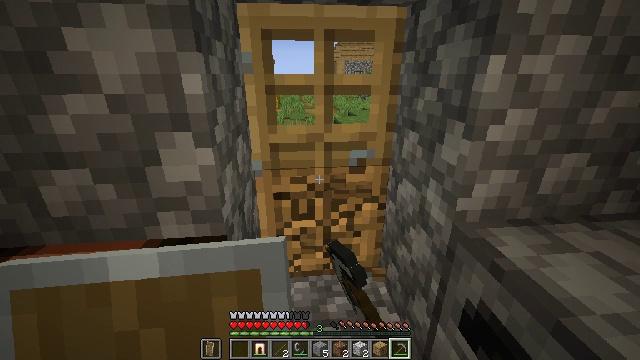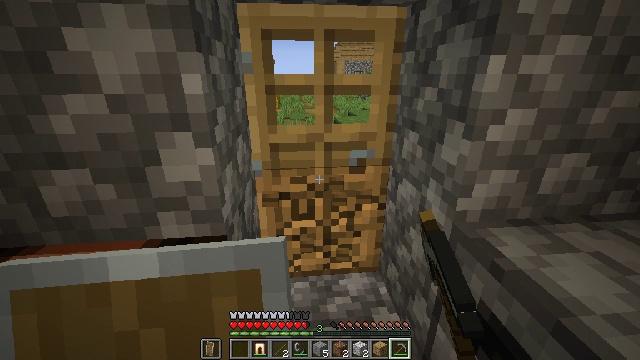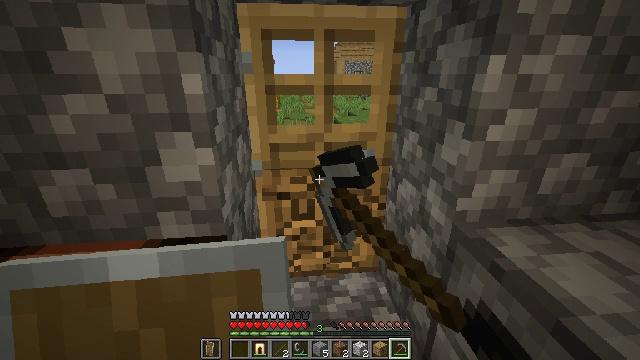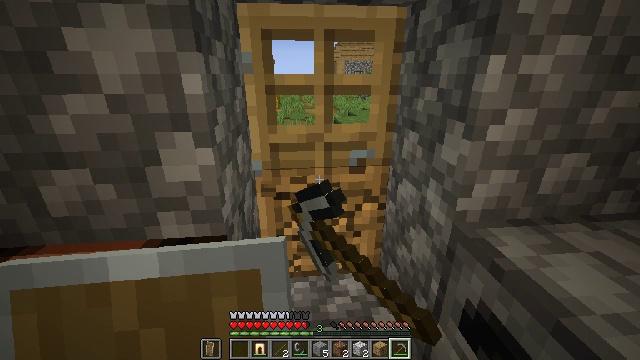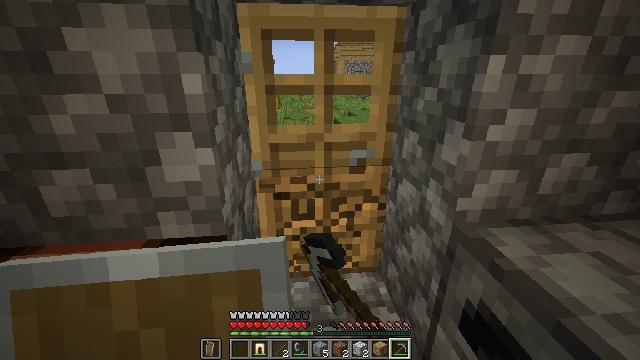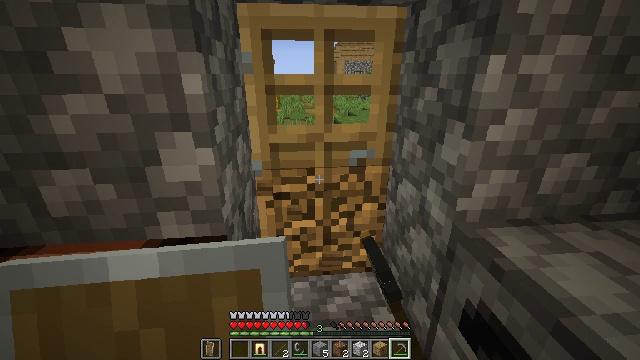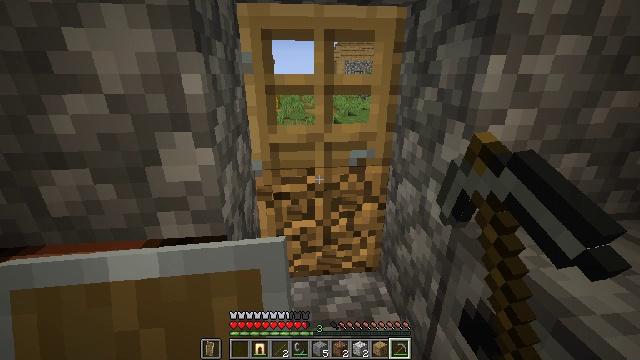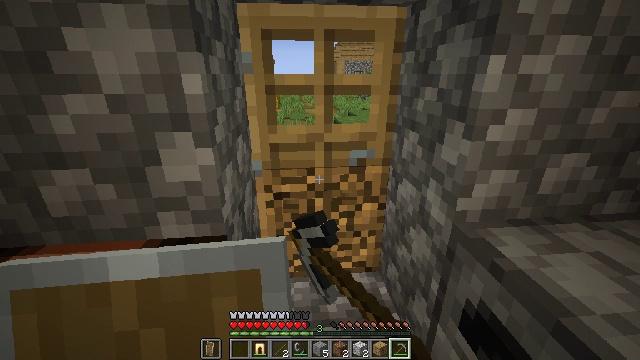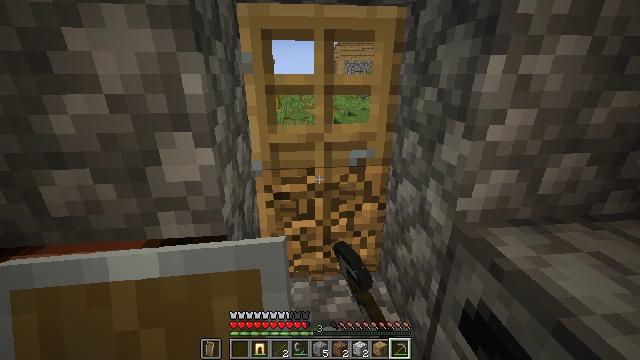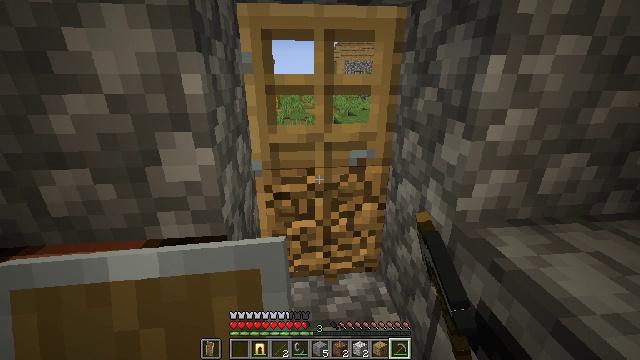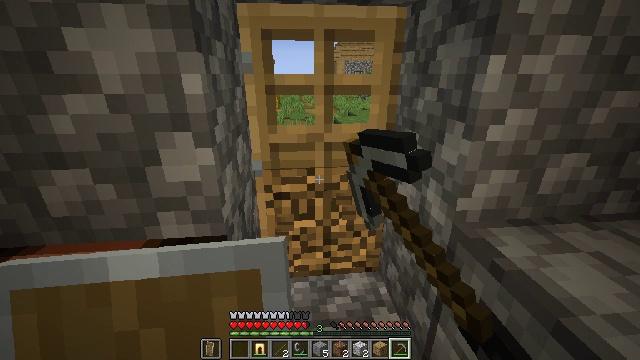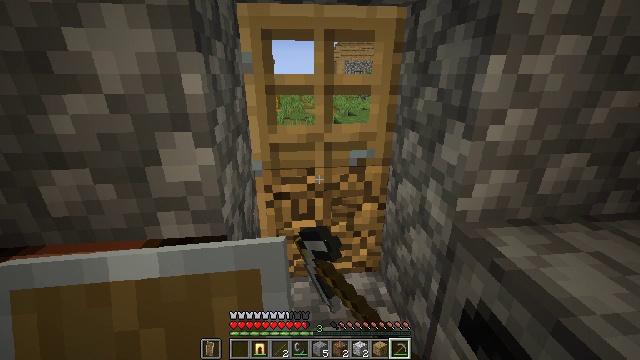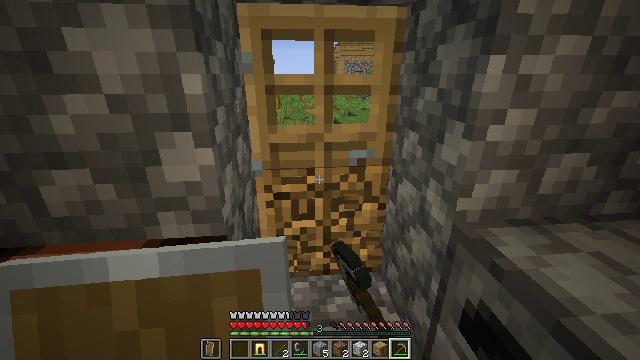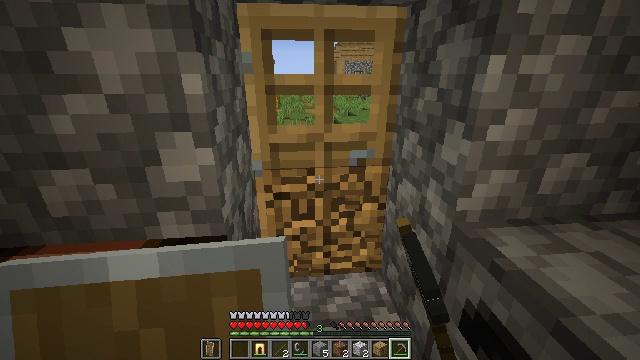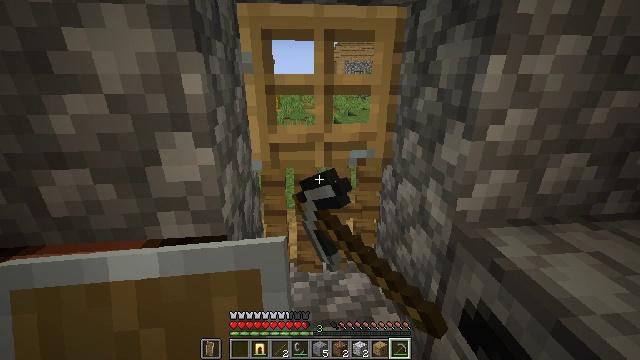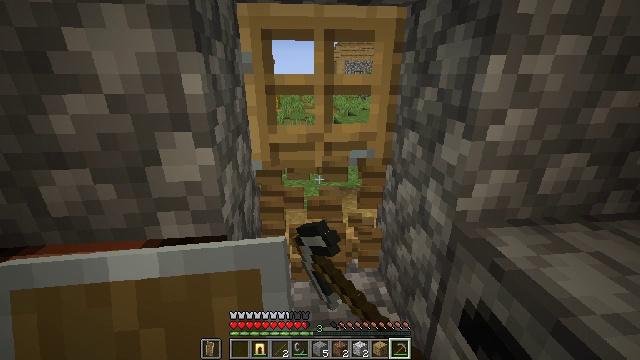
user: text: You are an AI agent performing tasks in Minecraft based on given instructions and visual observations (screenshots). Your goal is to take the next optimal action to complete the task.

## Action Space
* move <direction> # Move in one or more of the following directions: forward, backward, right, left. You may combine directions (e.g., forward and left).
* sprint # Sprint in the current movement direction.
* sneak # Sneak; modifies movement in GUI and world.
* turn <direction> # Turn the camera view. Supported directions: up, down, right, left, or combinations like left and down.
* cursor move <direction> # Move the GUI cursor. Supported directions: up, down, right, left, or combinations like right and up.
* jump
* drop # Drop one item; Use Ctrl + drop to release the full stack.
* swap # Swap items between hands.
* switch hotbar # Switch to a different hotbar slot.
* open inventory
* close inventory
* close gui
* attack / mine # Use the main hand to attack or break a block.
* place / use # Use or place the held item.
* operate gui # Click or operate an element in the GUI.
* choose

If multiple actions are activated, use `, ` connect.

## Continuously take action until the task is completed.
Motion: motion action
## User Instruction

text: Collect the oak door by breaking it.
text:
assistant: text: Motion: attack / mine
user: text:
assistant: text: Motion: attack / mine
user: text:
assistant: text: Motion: attack / mine
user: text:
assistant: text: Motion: attack / mine
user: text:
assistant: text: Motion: attack / mine
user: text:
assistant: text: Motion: attack / mine
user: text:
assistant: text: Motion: attack / mine
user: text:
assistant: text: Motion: attack / mine
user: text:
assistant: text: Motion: attack / mine
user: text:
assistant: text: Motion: attack / mine
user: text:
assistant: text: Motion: attack / mine
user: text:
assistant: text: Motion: attack / mine
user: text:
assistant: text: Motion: attack / mine
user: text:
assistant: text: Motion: attack / mine
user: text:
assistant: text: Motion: attack / mine
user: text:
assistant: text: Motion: attack / mine
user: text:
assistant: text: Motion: attack / mine
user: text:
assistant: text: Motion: attack / mine
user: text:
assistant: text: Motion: attack / mine